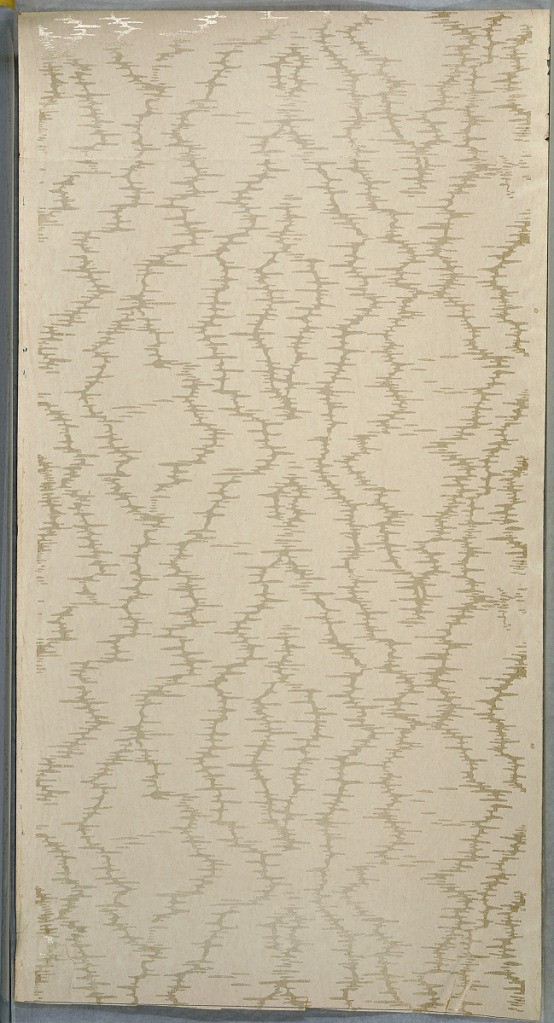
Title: Ceiling paper
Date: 1905–1915
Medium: Machine-printed paper, liquid mica
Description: White mica moire on a white ground.